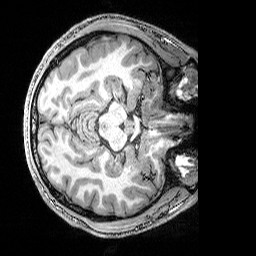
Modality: T1w
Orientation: axial
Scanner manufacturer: siemens
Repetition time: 2.25 s
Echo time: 0.00418 s